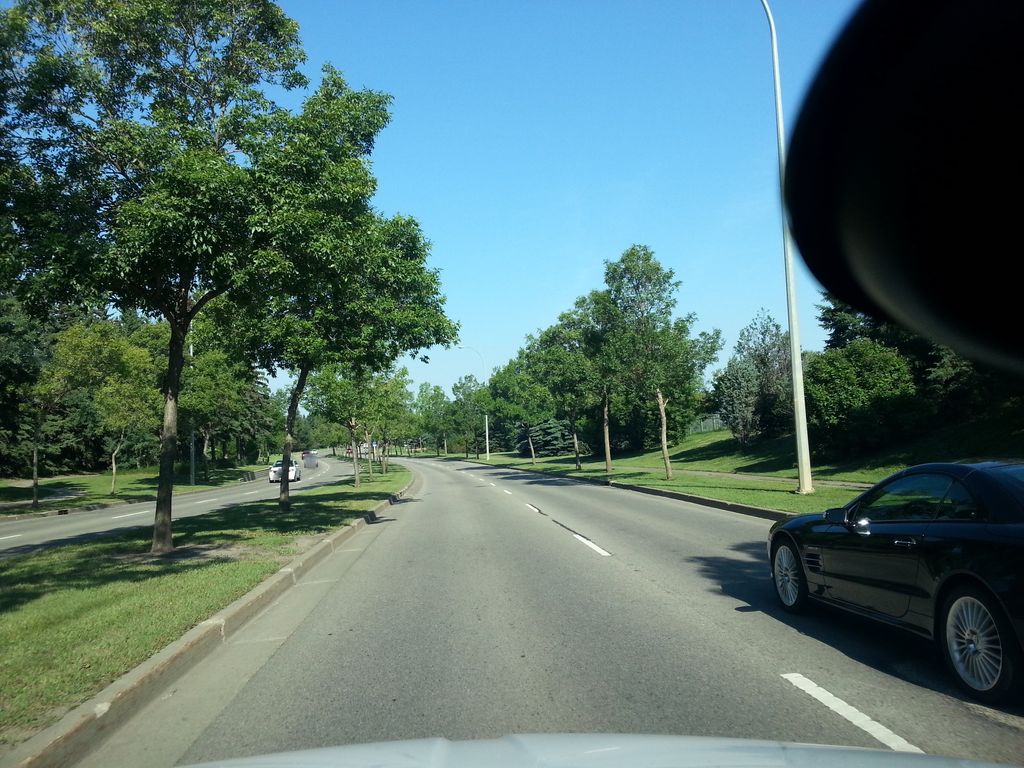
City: edmonton